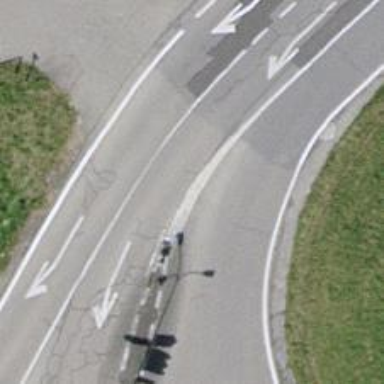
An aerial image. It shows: Asphalt road classified as tertiary.